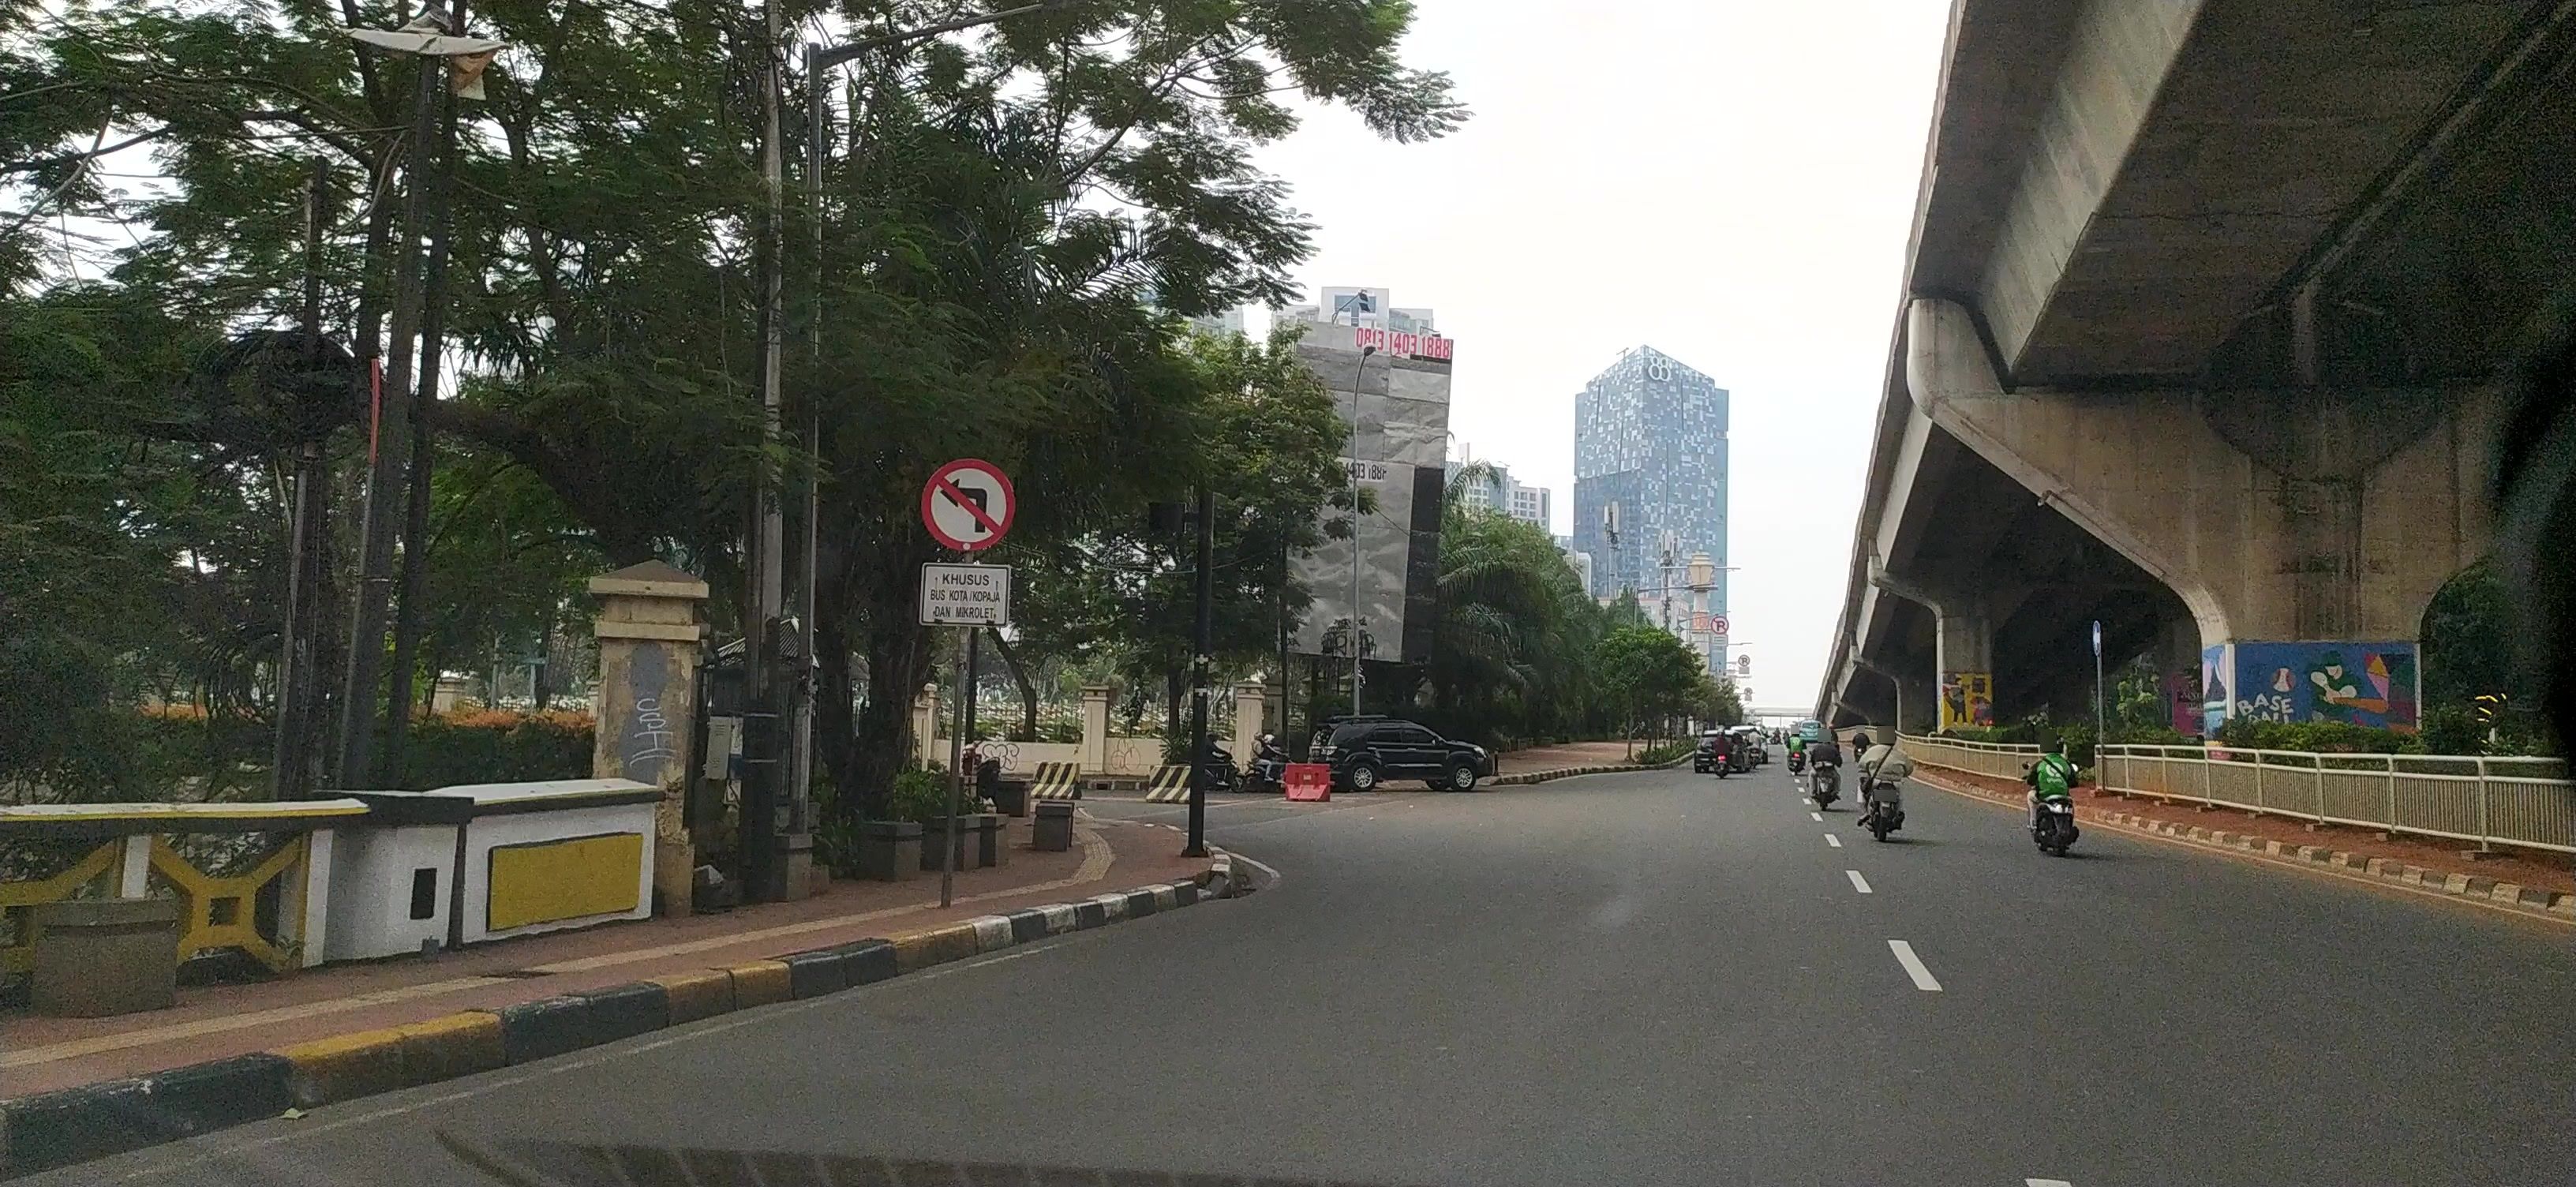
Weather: cloudy
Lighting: day
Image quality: good
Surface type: driving surface
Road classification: primary
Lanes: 4
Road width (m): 10
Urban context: urban centre
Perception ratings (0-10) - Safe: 5.13, Lively: 9.05, Beautiful: 2.9, Boring: 6, Depressing: 1.44, Wealthy: 7.48